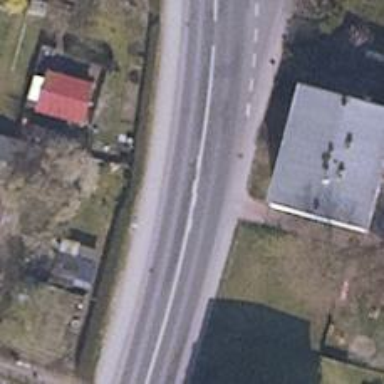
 equipped with sidewalks on both sides and cycle track on the left."